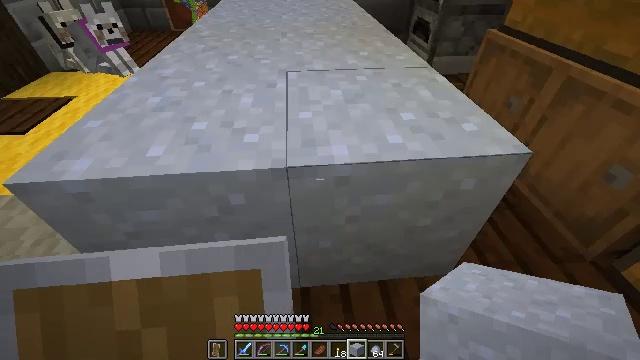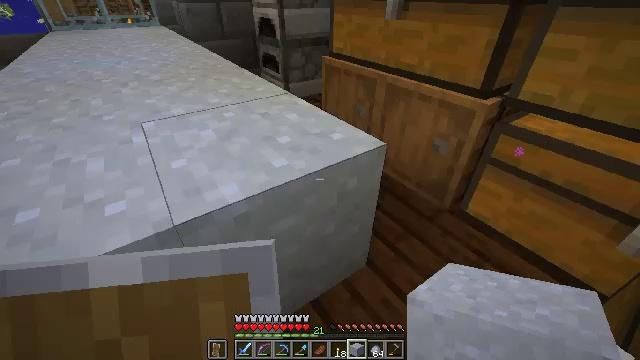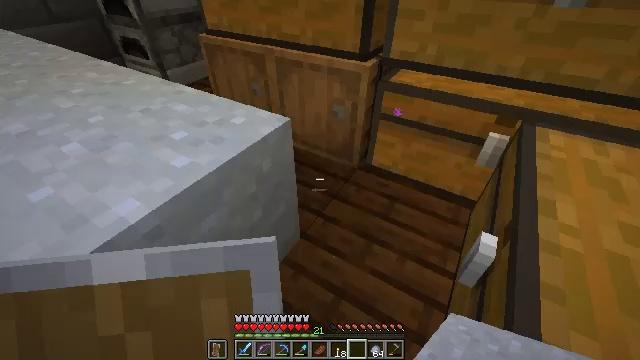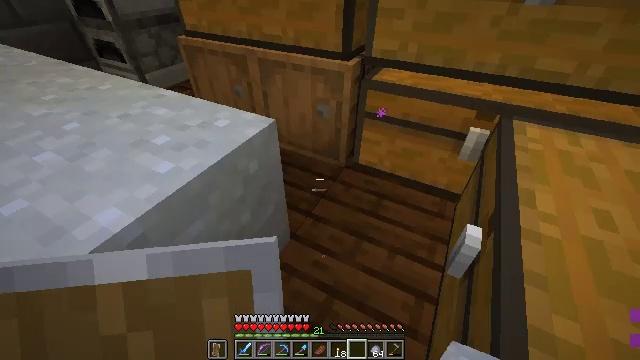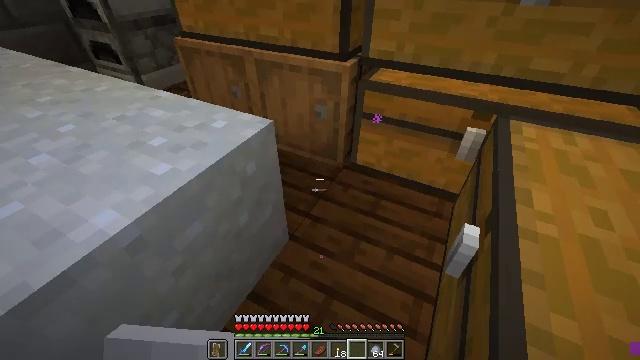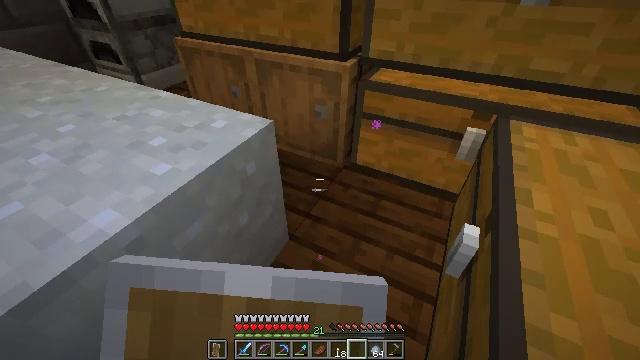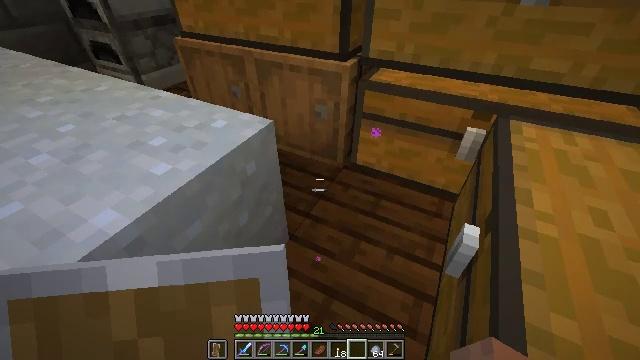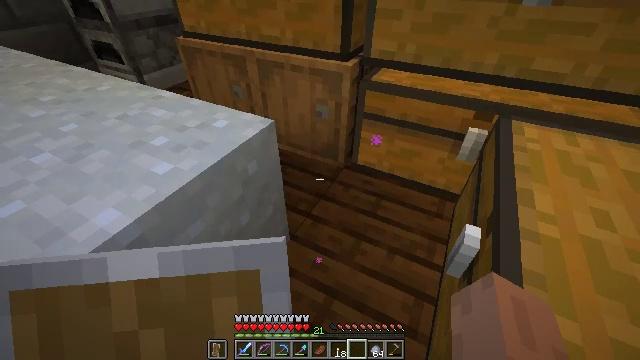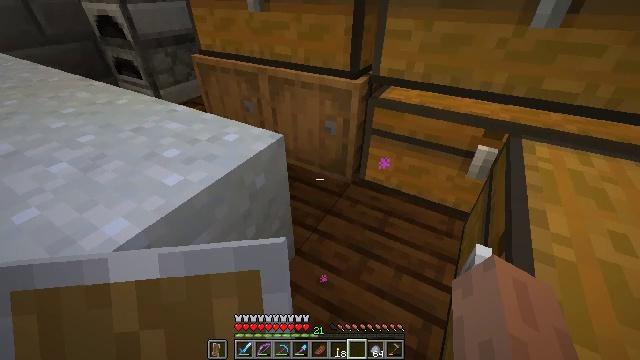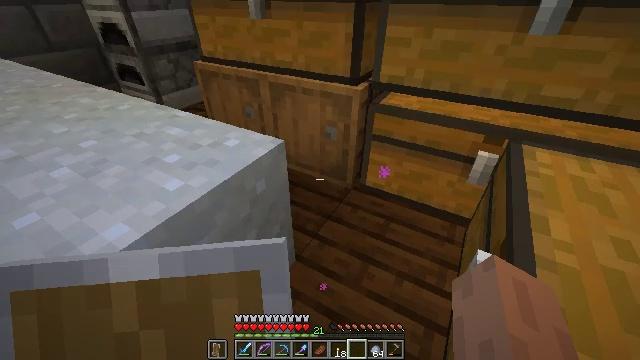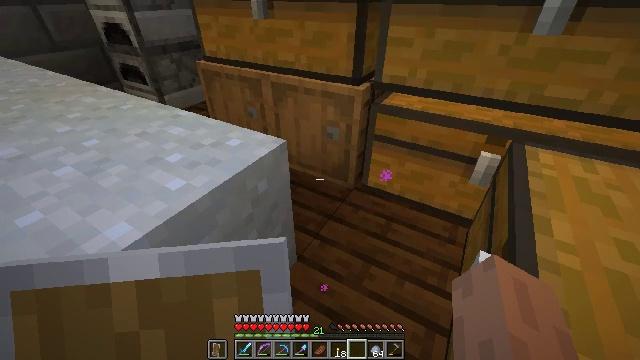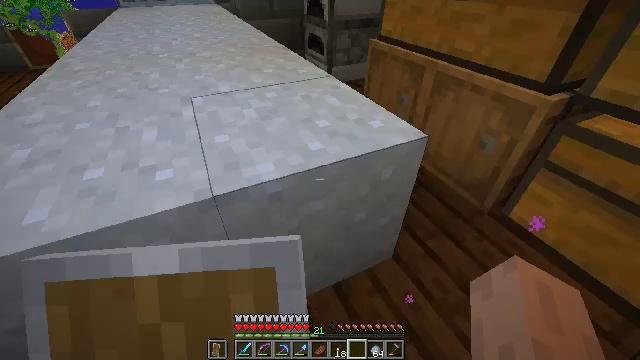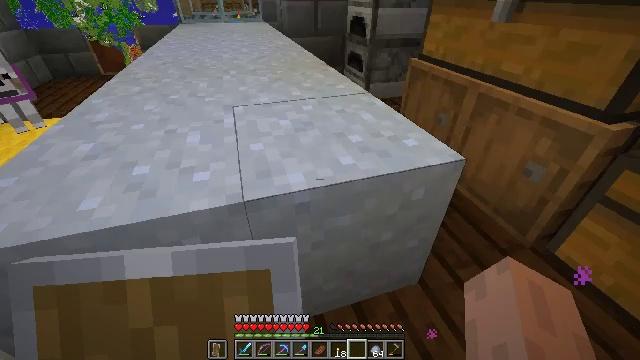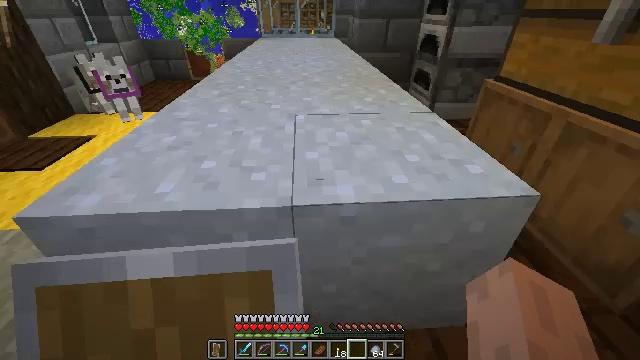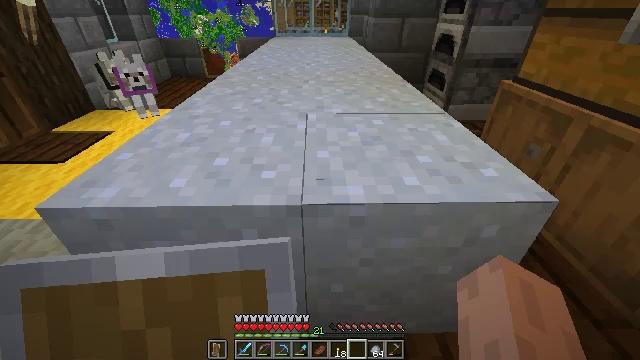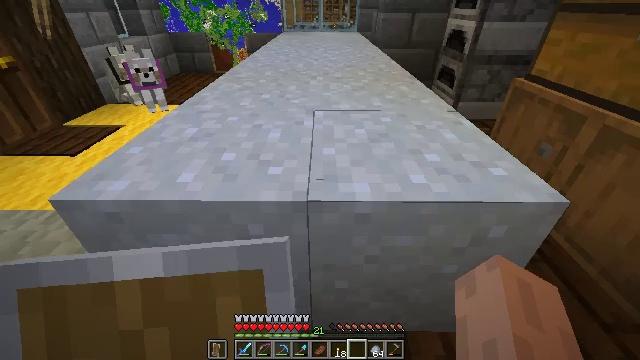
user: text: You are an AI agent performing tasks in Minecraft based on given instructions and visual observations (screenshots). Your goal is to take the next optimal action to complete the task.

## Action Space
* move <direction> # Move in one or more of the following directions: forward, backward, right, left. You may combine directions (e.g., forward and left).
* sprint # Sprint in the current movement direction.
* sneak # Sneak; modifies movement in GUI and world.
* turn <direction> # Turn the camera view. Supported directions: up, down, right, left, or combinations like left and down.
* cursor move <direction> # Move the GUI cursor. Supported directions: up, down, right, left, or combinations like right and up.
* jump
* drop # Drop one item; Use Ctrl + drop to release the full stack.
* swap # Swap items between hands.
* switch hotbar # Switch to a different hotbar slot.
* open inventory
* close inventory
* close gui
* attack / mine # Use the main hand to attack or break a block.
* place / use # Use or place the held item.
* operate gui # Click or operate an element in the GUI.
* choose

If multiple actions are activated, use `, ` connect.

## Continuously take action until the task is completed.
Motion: motion action
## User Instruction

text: Gather clay blocks.
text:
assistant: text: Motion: turn right and up
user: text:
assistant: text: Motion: turn right and down
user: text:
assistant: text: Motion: turn right
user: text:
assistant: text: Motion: use / place
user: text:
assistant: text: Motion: use / place
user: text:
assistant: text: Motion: no_op
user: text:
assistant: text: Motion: no_op
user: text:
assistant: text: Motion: turn left and up
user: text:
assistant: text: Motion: turn up
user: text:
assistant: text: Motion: no_op
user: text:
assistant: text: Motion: turn left and down
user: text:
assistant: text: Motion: turn left and up
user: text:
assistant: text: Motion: turn left and up
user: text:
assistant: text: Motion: turn left
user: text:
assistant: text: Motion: turn left
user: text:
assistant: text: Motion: no_op
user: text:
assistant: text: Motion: switch to hotbar 4
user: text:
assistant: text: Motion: turn right and down, switch to hotbar 4
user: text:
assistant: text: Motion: turn right and up, attack / mine
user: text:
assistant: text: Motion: turn left and up, attack / mine
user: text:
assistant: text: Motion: turn left and up, attack / mine
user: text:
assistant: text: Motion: move forward, turn left and up, attack / mine
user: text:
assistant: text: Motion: move forward, turn right and up, attack / mine
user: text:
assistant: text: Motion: move forward, turn right and up, attack / mine
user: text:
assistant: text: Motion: move forward, turn right, attack / mine
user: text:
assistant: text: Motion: move forward, turn right, attack / mine
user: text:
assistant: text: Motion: move forward, attack / mine
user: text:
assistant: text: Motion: move forward, turn left, attack / mine
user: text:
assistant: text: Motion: move forward, turn left, attack / mine
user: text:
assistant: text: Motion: move forward, attack / mine